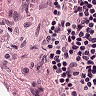
Metastatic tissue present: no